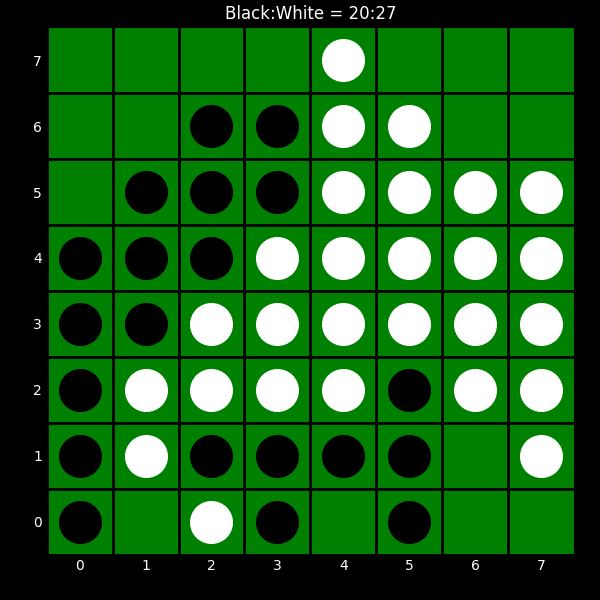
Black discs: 20
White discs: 27